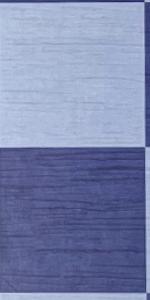
Label: Empty